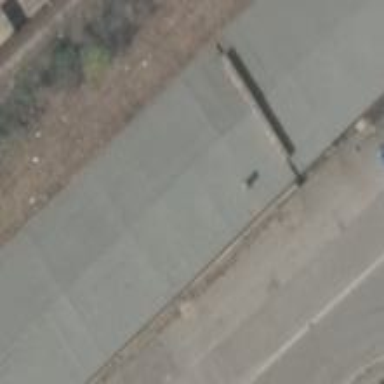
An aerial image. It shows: Shed.